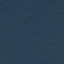
Land use / land cover class: Forest